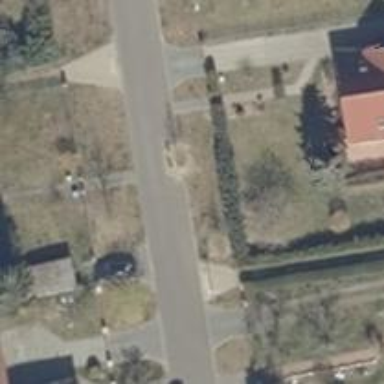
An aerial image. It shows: Traffic calming feature called choker.